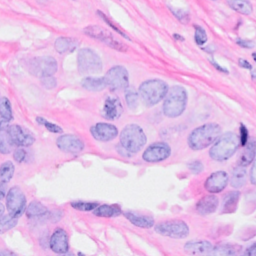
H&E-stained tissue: Breast